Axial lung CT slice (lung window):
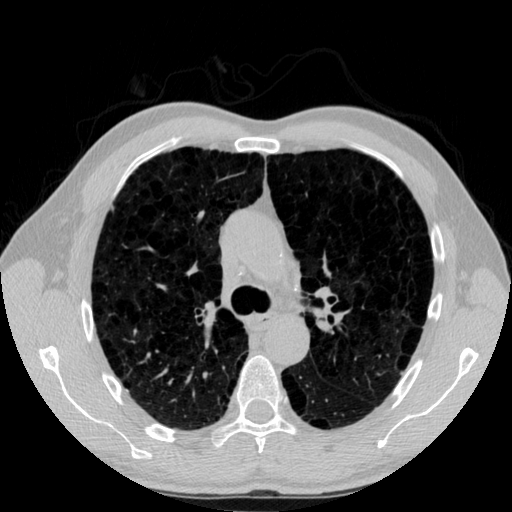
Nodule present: no